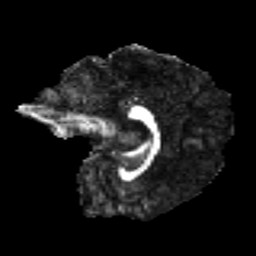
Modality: FA
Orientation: sagittal
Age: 23
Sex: female
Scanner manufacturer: ge
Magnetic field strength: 3 T
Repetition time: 7.8 s
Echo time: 0.0606 s